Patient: sex F, age 59
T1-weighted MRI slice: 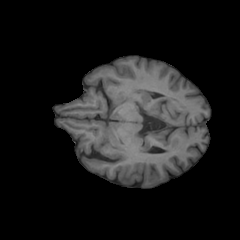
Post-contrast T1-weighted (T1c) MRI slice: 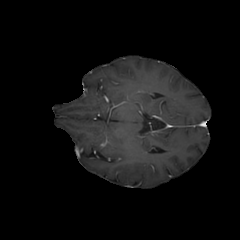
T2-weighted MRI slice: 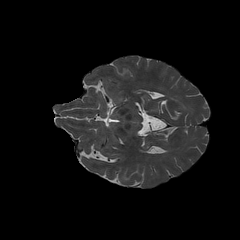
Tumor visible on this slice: no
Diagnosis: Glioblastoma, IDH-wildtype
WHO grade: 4